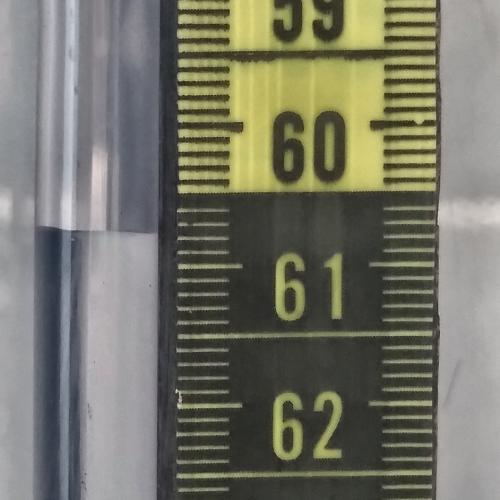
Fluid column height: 60.8 cm